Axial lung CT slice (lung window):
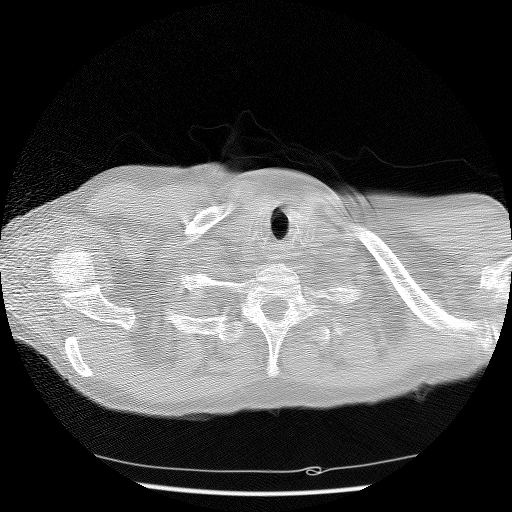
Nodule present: no